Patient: sex F, age 64
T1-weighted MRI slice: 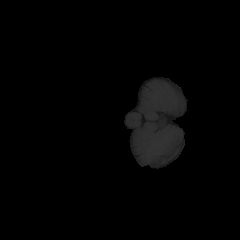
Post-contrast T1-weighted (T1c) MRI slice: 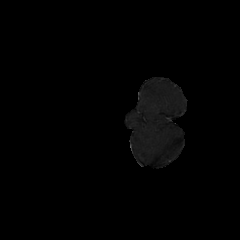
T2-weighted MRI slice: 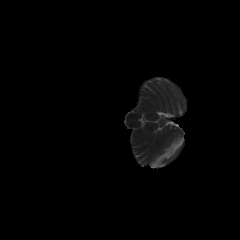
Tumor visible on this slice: no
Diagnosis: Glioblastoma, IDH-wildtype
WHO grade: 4